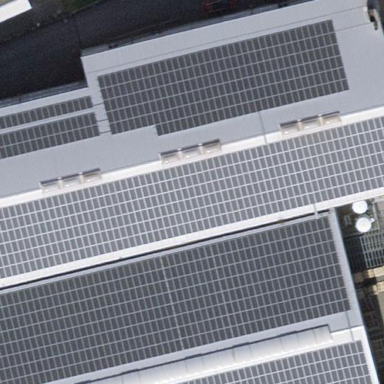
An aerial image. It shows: Solar power generator using photovoltaic method with solar photovoltaic panel types.